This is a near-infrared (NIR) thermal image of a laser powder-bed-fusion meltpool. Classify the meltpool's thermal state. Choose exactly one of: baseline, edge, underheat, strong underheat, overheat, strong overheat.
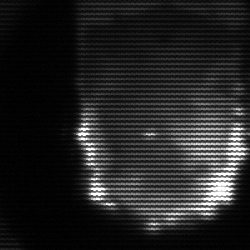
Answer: baseline